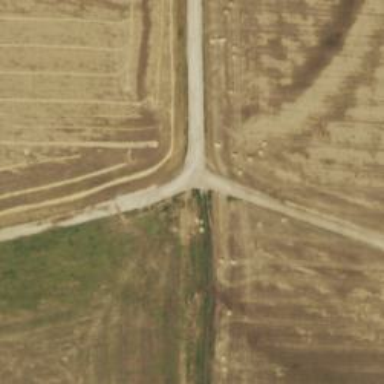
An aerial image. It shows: Road leading to wind farm area designated for service vehicles.